Interaction volume radius: 5 \u00c5
Interaction volume height: 15 \u00c5
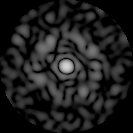
Disorder parameter: 0.846